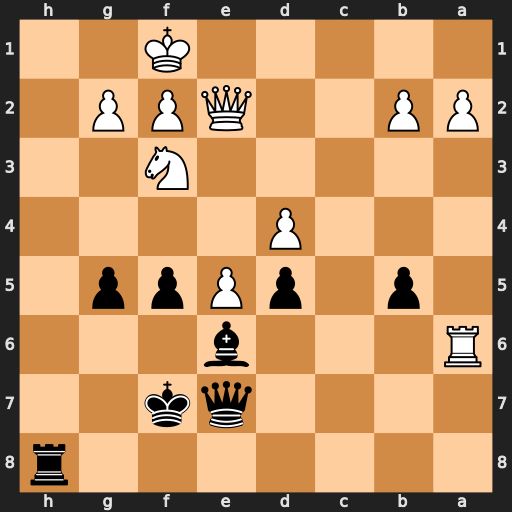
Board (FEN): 7r/4qk2/R3b3/1p1pPpp1/3P4/5N2/PP2QPP1/5K2
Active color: b
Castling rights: -
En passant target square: -
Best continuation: Rh1+ Ng1 Qc7 Ra7 Qxa7